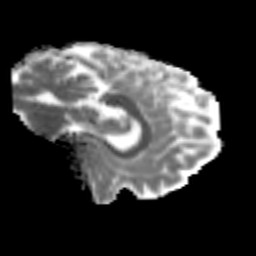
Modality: MD
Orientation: sagittal
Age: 24
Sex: male
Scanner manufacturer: siemens
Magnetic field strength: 3 T
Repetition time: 3.5 s
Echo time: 0.125 s